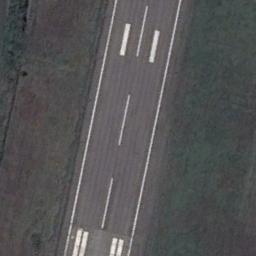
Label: runway